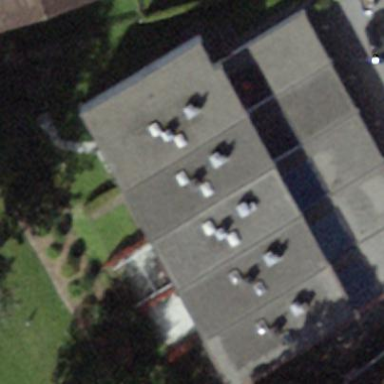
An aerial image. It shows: Terrace building.